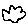
Label: cloud